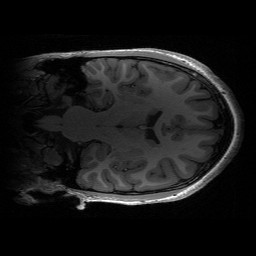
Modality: T1w
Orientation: coronal
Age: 16
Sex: male
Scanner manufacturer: siemens
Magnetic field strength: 3 T
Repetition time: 2.53 s
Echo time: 0.00297 s